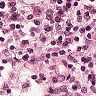
Metastatic tissue present: no